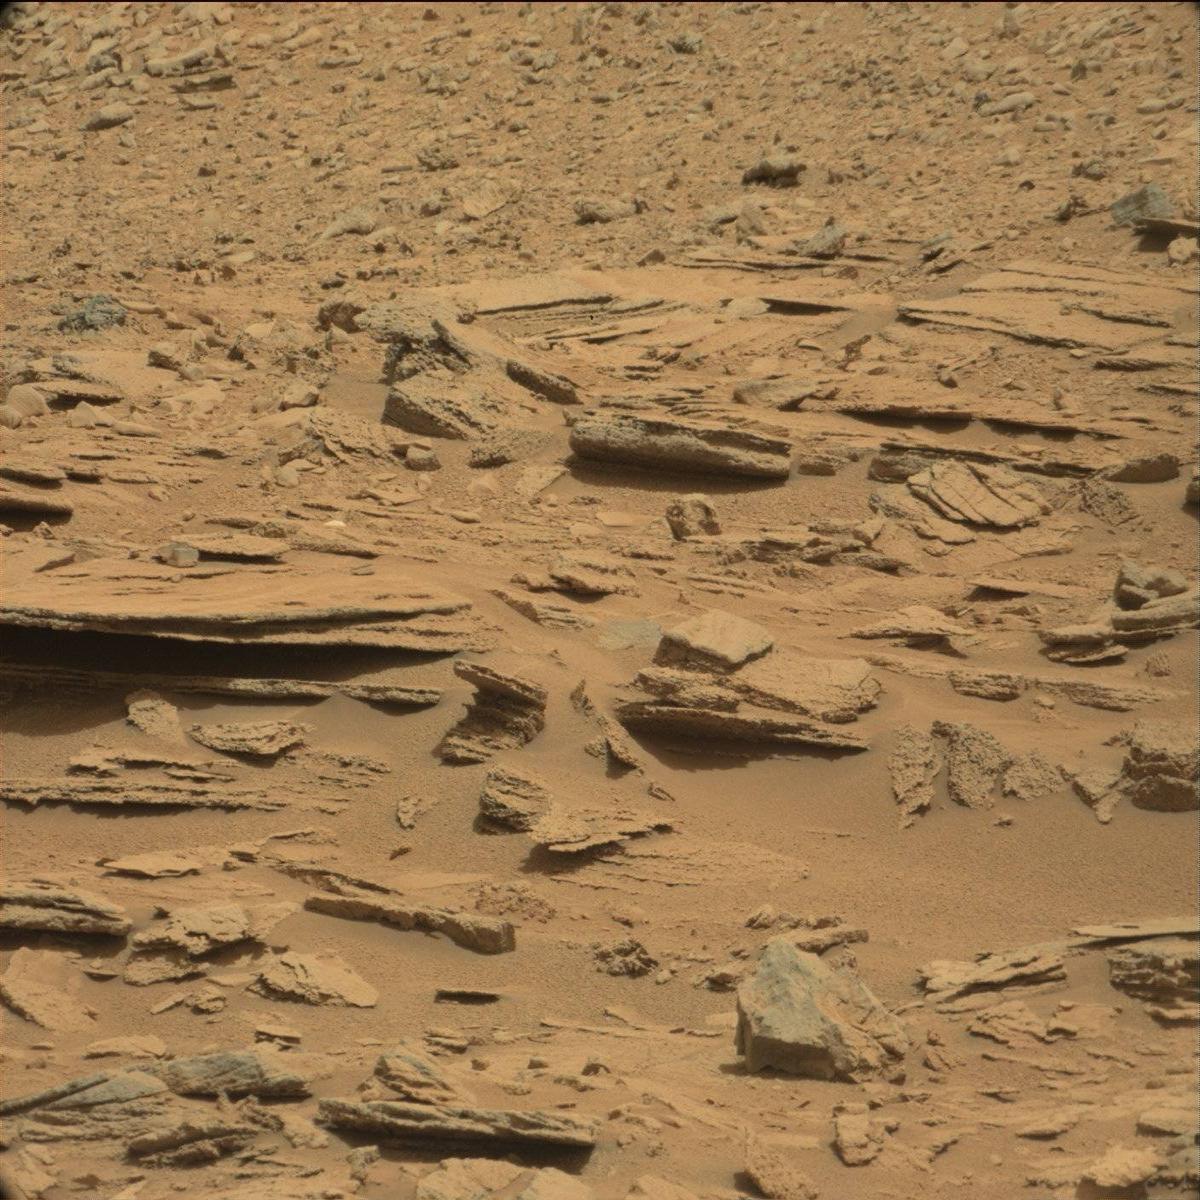
Terrain classes present: Bedrock, Rock, Sand / Soil